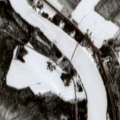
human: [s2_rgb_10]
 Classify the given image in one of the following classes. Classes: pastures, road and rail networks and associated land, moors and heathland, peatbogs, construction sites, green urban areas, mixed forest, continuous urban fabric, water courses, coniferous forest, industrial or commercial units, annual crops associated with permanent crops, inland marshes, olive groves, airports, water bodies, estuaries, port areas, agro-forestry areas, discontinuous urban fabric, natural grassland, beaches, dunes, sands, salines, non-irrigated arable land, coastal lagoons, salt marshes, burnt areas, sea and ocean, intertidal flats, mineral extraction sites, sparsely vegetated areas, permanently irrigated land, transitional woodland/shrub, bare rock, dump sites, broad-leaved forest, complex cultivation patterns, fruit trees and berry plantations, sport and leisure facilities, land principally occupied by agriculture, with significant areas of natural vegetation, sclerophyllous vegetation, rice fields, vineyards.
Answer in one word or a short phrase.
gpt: complex cultivation patterns, land principally occupied by agriculture, with significant areas of natural vegetation, coniferous forest, mixed forest, transitional woodland/shrub, water courses